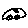
Label: car